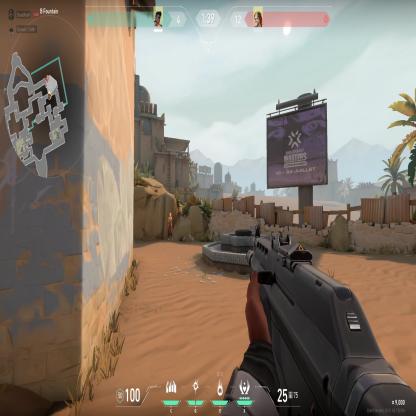
Label: enemy